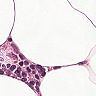
Metastatic tissue present: no